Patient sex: F
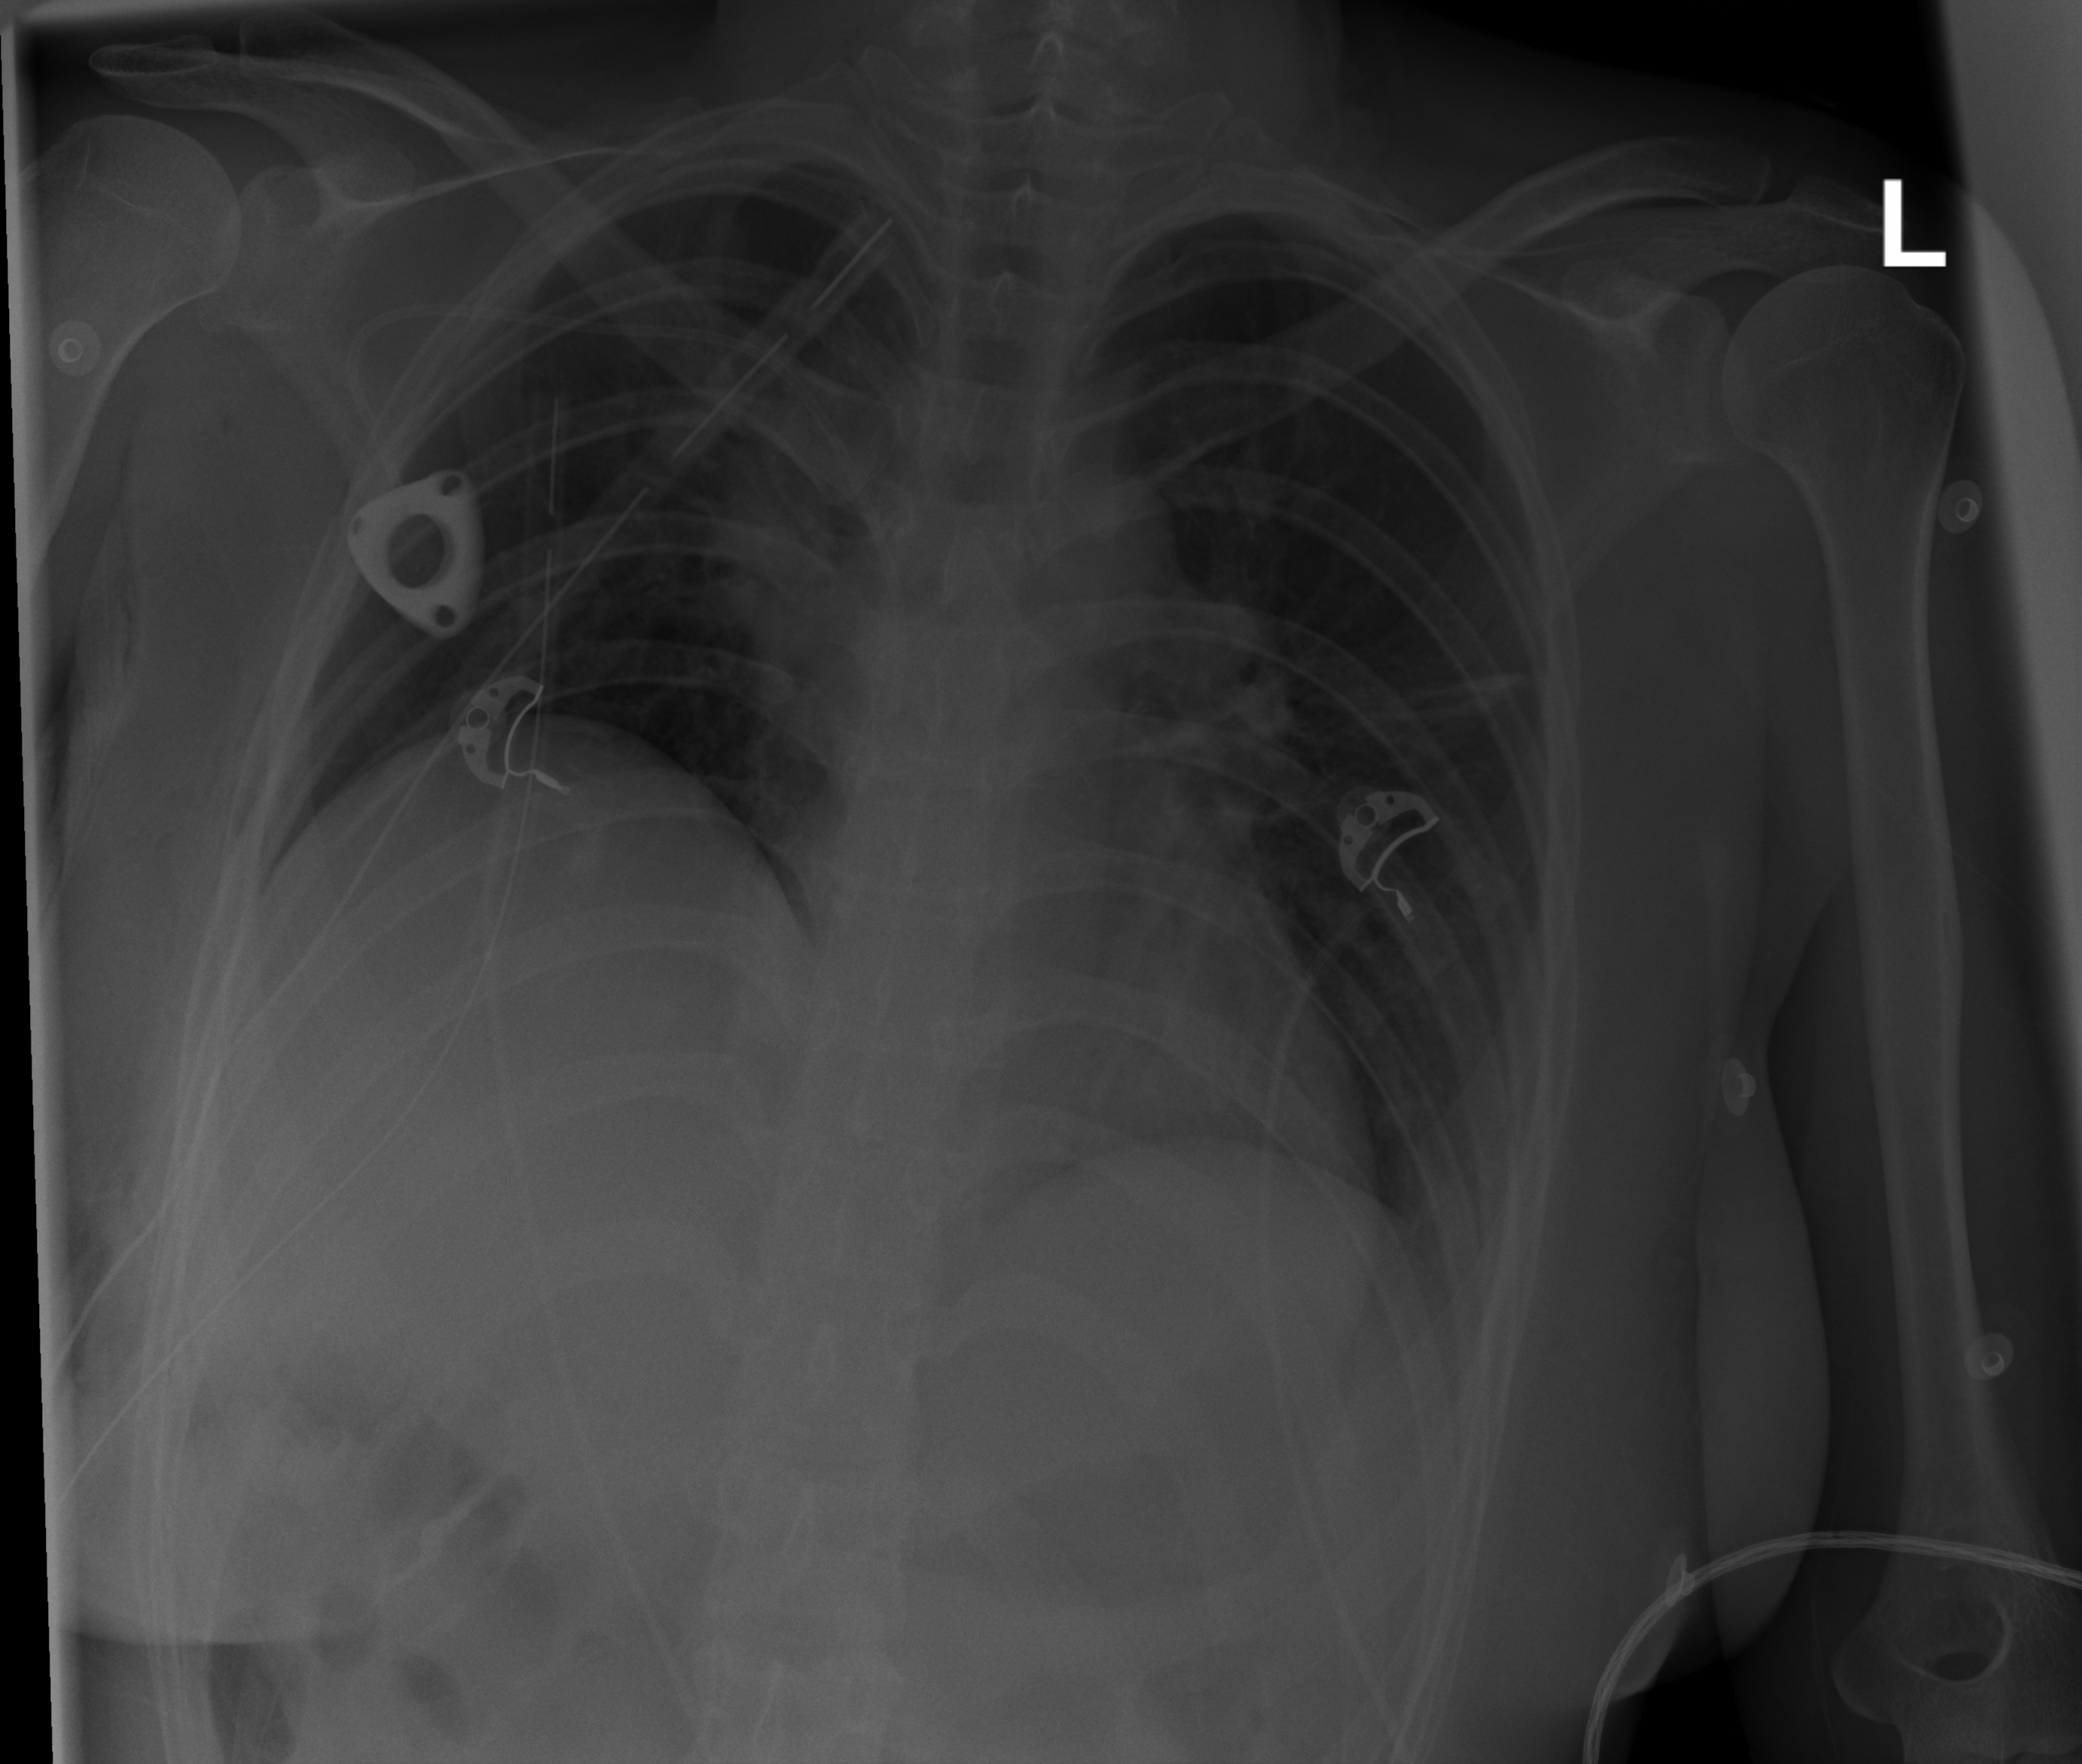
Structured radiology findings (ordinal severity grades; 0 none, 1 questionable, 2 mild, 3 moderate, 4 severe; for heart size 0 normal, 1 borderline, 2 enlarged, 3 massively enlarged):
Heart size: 0
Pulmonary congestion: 0
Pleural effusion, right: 0
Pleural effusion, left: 0
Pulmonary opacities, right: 1
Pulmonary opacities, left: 0
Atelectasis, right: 2
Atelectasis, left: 2